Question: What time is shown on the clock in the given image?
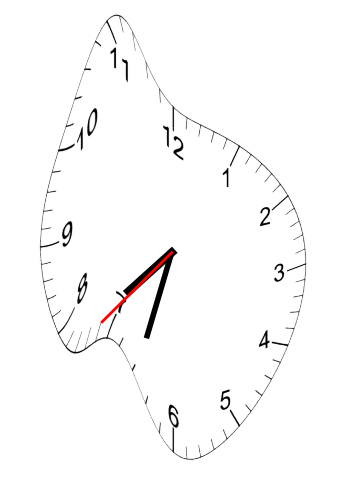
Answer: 07:32:37